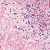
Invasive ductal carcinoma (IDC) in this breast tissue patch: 1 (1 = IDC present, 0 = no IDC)